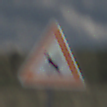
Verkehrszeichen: KreuzungOderEinmuendung
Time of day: Midday
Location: Outdoor (Nature)
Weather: PartlyCloudy
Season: NotSpecified
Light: Natural